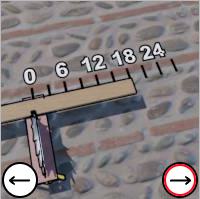
Task: length
Answer: 18
First scale value: 6.0